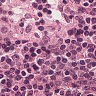
Metastatic tissue present: no